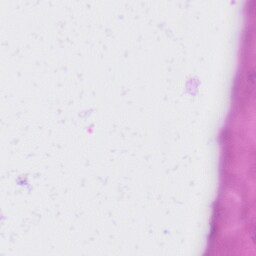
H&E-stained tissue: Liver